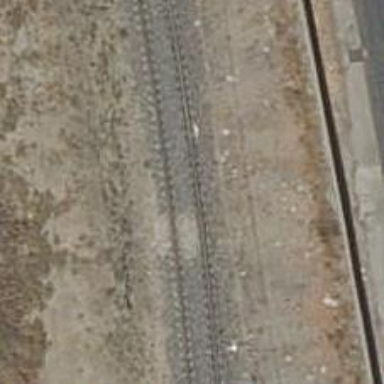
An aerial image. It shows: Railway track with contact line for electrification.